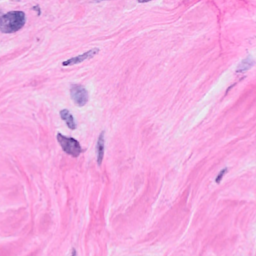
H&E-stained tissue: Breast